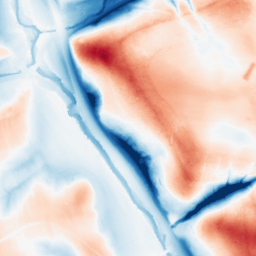
Category: classical
Decomposition family: gaussian_anisotropic
Decomposition parameters: sigma_x: 20
sigma_y: 20
Upsampling method: bicubic_16x
Upsampling parameters: scale: 16
Upsampling scale: 16